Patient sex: M
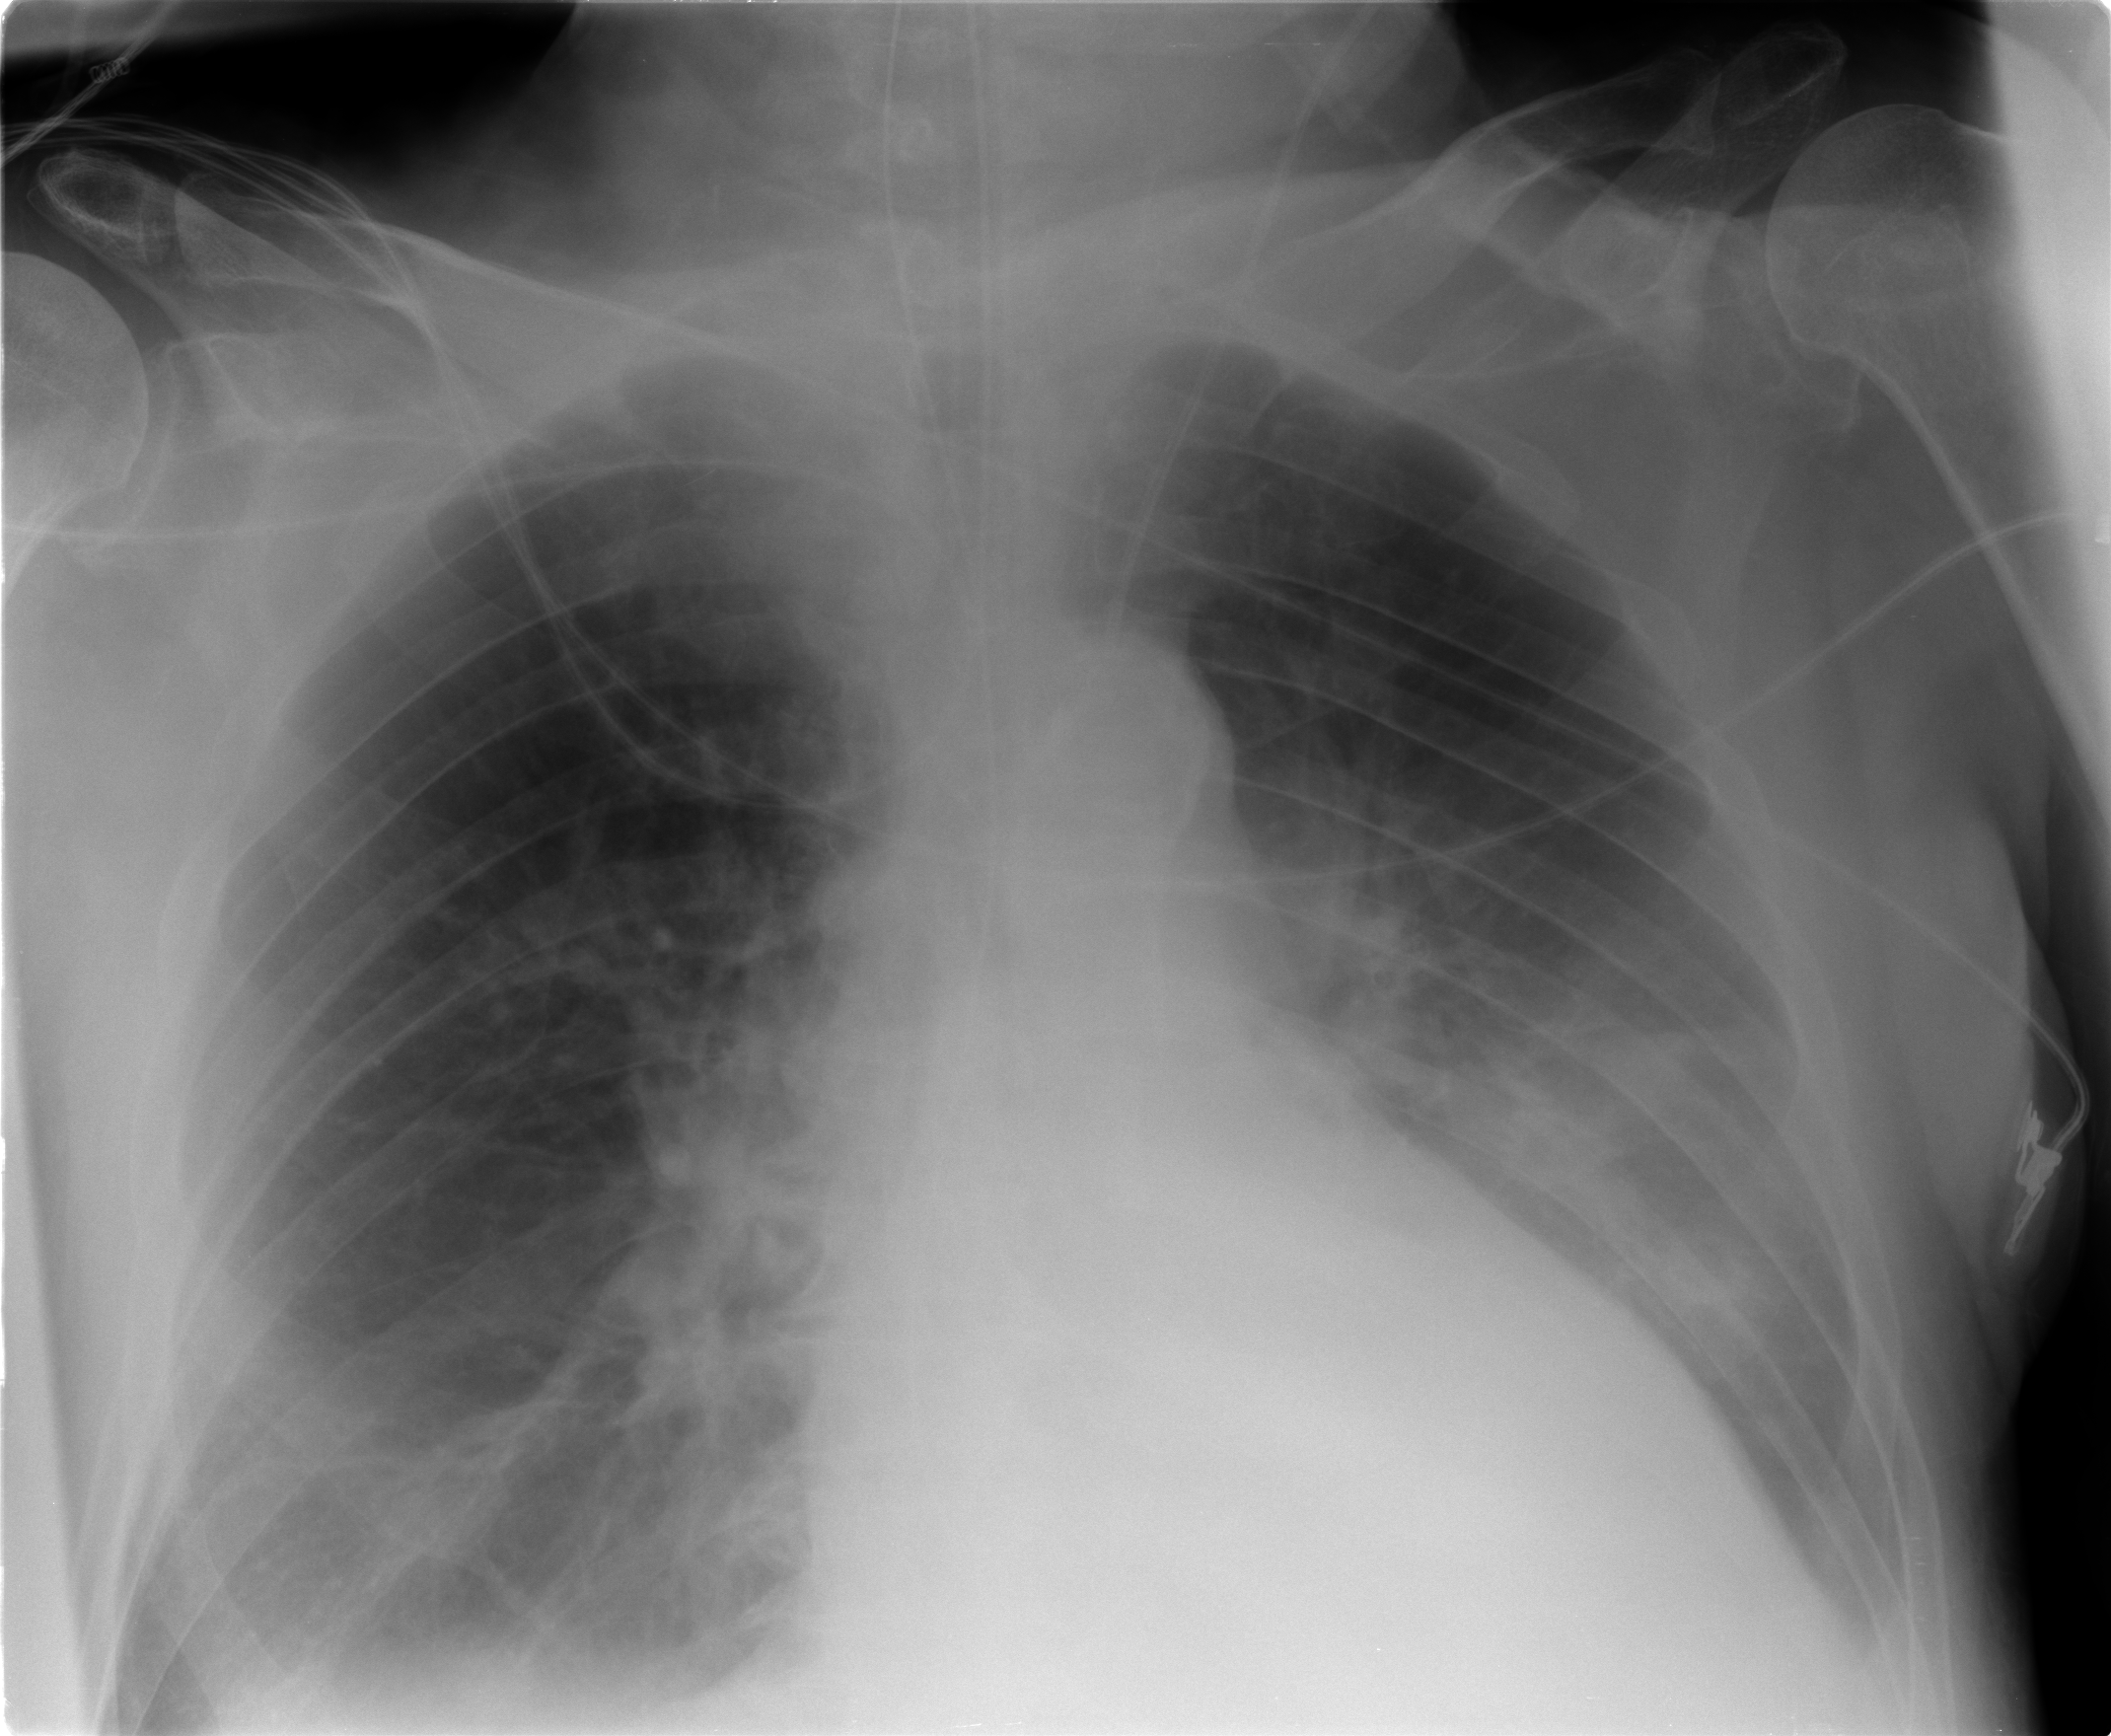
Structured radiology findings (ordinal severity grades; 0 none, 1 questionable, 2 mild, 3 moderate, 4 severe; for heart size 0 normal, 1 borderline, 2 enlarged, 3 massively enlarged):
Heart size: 2
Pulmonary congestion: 2
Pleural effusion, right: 0
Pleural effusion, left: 0
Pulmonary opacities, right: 0
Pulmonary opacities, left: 1
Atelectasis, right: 2
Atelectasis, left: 2